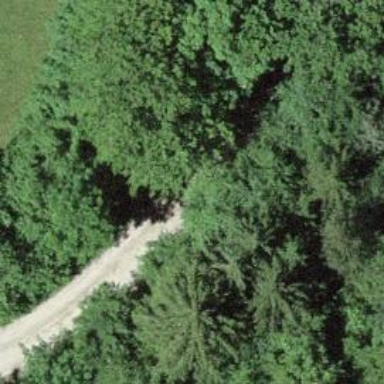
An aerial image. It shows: Gravel track with grade2 tracktype.